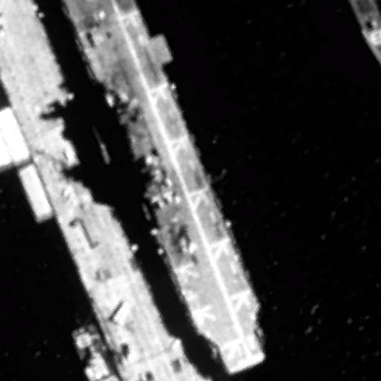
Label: assault